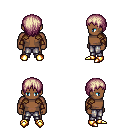
a pixel art fantasy rpg character, male body template, human, dark skin, leather shoulder armor, metal pants, white blonde plain hairstyle, cloth bracers, gold boots, four views (front, back, left, right), 2x2 character sprite sheet, small pixel art, hard edges, no anti-aliasing